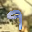
Label: 9